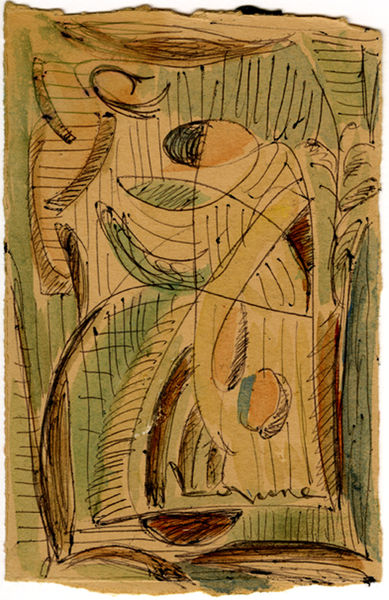
Titel: Untitled Abstract
Künstler: Tatiana Loguine
Standort: Amherst (Massachusetts, USA)
Institution: Mead Art Museum, Amherst College
Schlagwörter: blue, men, people, red, white, women, black, dress, face, gold, green, hair, modern, painting, woman, yellow, flowers, pattern, brown, fern, plant, feather, flower, angel, food, fruit, man, tree, head, nature, orange, trees, child, drapes, autumn, forest, grass, plants, drawing, paper, ornament, oval, color, line, sketch, cross, pen, abstract, dirt, person, baum, human, arms, leaves, music, design, ink, notes, watercolor, art, ground, ornaments, signature, geometric, pencil, squares, circles, eye, lines, shapes, branches, leaf, picasso, stripe, page, round, cross hatching, metaphor, torn, geometry, geometrical, scribble, stem, surreal, buch, chaos, woods, corn, gren, trunks, herbst, chaotic, blätter, muted, bau, abtract, parchment, petals, monotone, elipse, zigzag, stems, lone, stalks, imagination, banana, new age, traditional art, digital, geomety, greenish, no border, decorate, ink pen, criss hatching, scrabble, astract